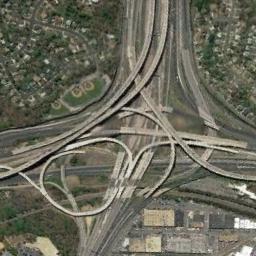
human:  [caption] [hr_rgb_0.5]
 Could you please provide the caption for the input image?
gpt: There are numerous overpasses of different lengths .

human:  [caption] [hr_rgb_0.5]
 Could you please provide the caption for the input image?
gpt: The perimeter of the overpasses is completely covered by vegetation .

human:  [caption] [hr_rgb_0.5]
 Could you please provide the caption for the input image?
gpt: The directional overpass is over the roads in the residential area .

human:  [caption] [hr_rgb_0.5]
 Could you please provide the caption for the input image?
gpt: The overpass is on the grass next to some houses .

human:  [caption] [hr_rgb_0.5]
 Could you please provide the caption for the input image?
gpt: There are many buildings and green trees around the overpass .